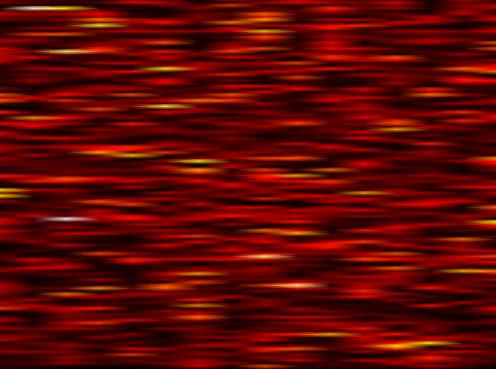
Label: UFMC